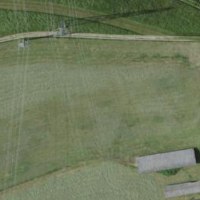
EUNIS habitat code: 24
Species observed at this site:
Papilio machaon